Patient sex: F
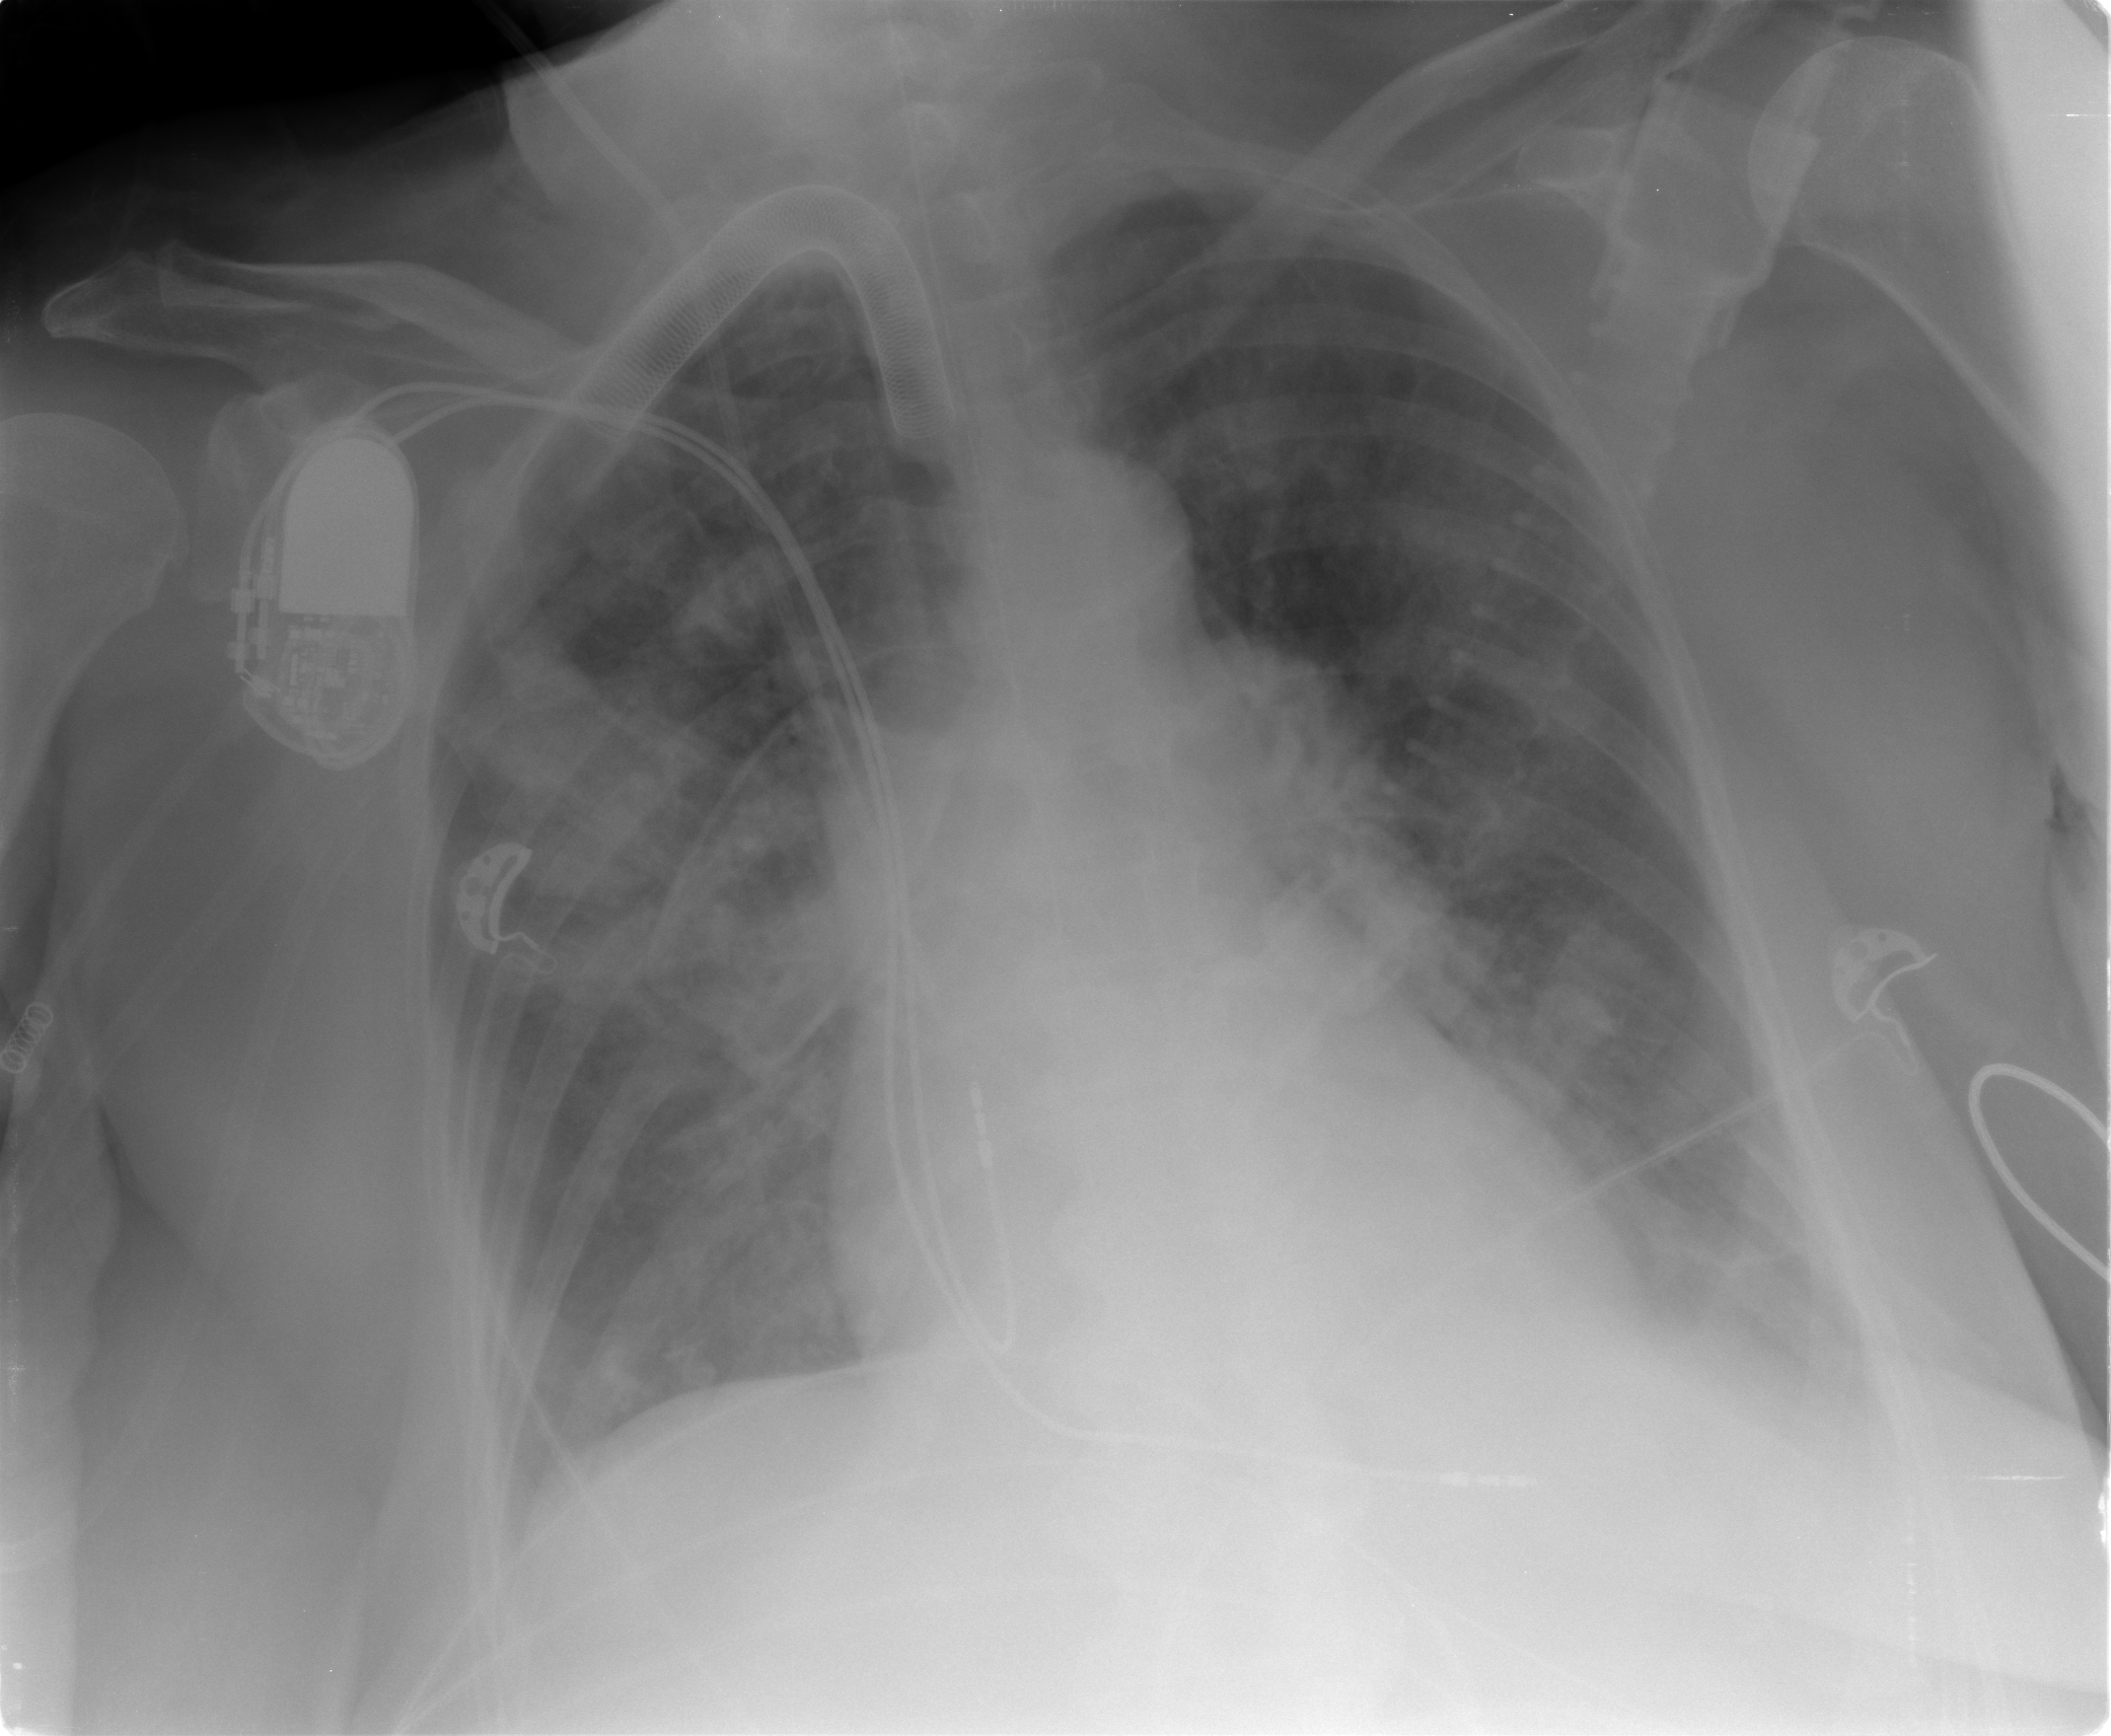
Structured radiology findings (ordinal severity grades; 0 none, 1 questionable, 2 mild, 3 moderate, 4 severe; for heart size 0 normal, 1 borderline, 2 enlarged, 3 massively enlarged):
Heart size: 1
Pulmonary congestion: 2
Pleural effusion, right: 1
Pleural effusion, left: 2
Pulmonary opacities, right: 3
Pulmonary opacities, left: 3
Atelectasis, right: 2
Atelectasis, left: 2